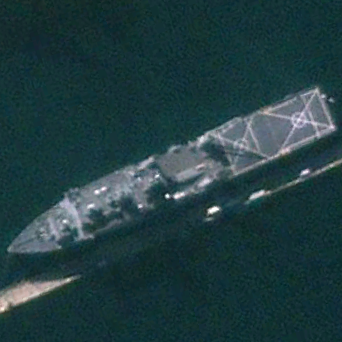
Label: combat